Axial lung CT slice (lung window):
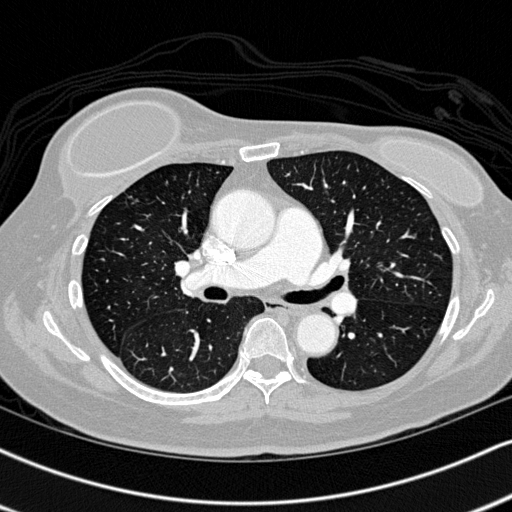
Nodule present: no